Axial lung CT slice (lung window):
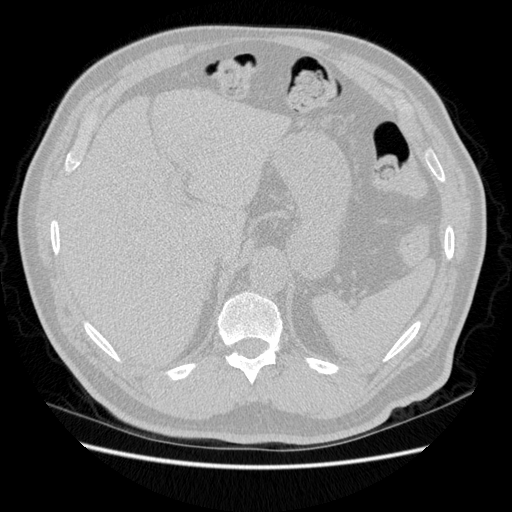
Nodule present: no